Question: I have been attempting to make an installer for an application where the required files are on a server. I am using Inno Setup with InnoTools Downloader. After executing the setup I'm getting the following error:
> Sorry, the files could not be downloaded, Click 'Retry' or try downloading the files again, or click 'Next' to continue installing anyway.
The script was working fine but all of a sudden its throwing me this error, I don't know what am I doing wrong. I have attached the picture and code below.

'''
procedure InitializeWizard();
var
i: Integer;
begin
CreateTheWizardPages;
for i := 1 to 10 do
begin
if down_URLs[i].url <> '' then
itd_addfile(down_URLs[i].url, ExpandConstant('{tmp}'+down_URLs[i].target_exe));
end;
itd_downloadafter(wpReady);
end;
'''
Any help either resolving this issue or pointing me to a solution would be appreciated.
Thank you
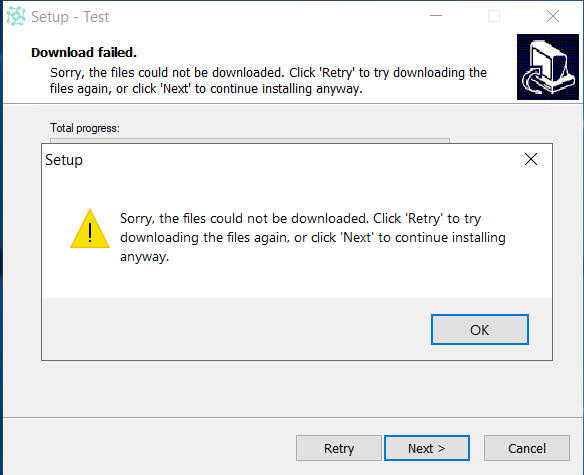
Answer: As you have found out, InnoTools Downloader does not support HTTPS. Instead of switching to an unencrypted HTTP, consider switching to <URL>.
Inno Download Plugin support HTTPS, in addition to <URL>. It's kind of a drop-in replacement for InnoTools Downloader. Only few changes are required.
---
There is also <URL>.